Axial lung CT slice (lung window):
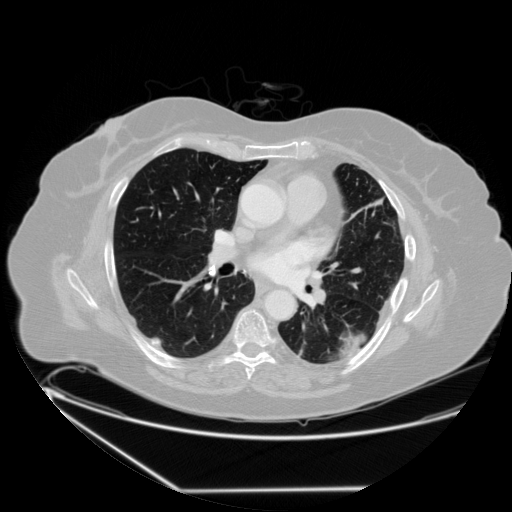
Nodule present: no